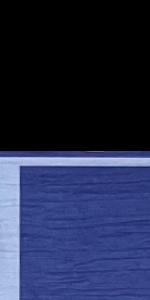
Label: Empty